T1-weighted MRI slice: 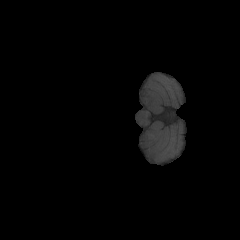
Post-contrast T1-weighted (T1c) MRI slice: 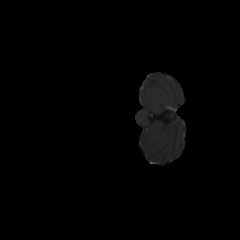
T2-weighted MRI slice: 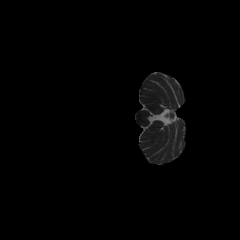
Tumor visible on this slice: no